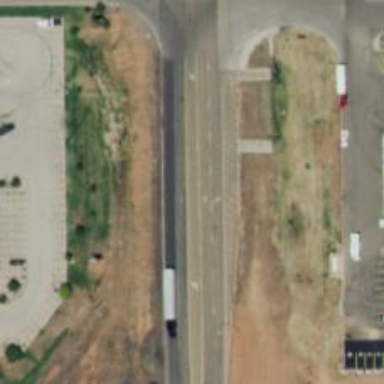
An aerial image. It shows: Asphalt road designated as trunk highway.